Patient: sex M, age 71
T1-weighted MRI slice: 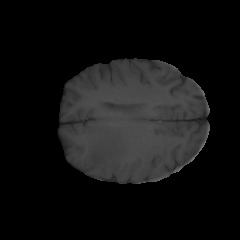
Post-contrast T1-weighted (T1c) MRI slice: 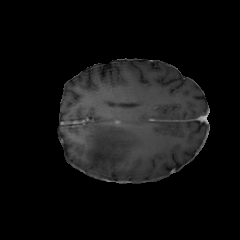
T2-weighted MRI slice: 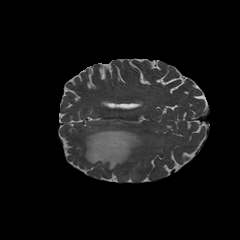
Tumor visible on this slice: yes
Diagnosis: Glioblastoma, IDH-wildtype
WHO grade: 4